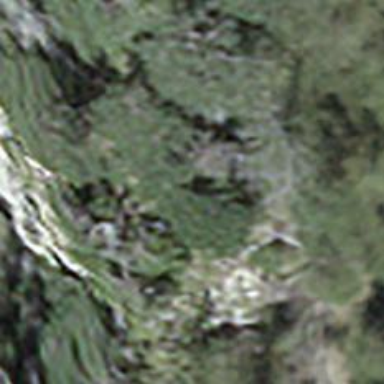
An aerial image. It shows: Cliff in nature.